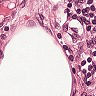
Metastatic tissue present: no